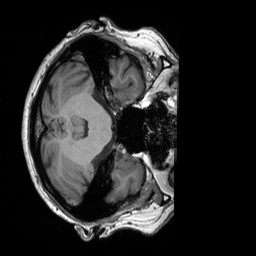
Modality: T1w
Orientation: axial
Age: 65
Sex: female
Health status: healthy
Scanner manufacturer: siemens
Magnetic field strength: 3 T
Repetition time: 2.3 s
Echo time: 0.00303 s